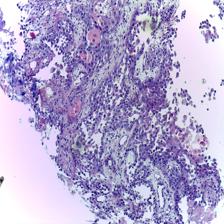
Diagnosis: OSCC